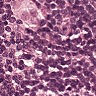
Metastatic tissue present: yes